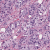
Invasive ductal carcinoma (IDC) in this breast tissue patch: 1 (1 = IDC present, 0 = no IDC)